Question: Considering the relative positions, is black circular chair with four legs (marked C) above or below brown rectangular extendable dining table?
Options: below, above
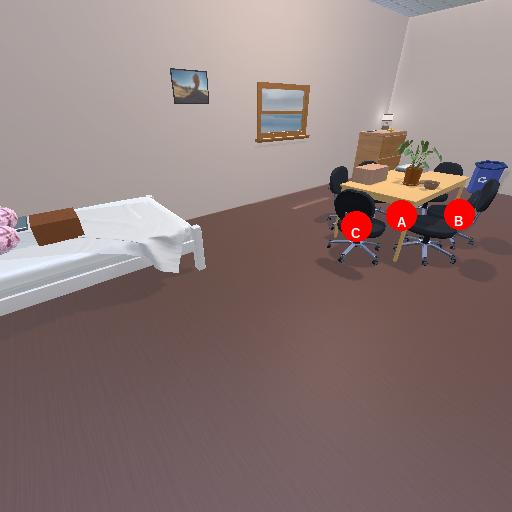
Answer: below